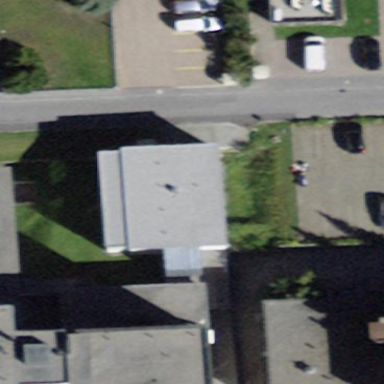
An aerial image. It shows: Building with flat roof.